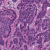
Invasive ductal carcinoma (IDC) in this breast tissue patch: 1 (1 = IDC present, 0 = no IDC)